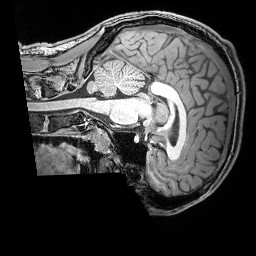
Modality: T1w
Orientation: sagittal
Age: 20
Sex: male
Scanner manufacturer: siemens
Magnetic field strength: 3 T
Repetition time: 2.53 s
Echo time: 0.00388 s